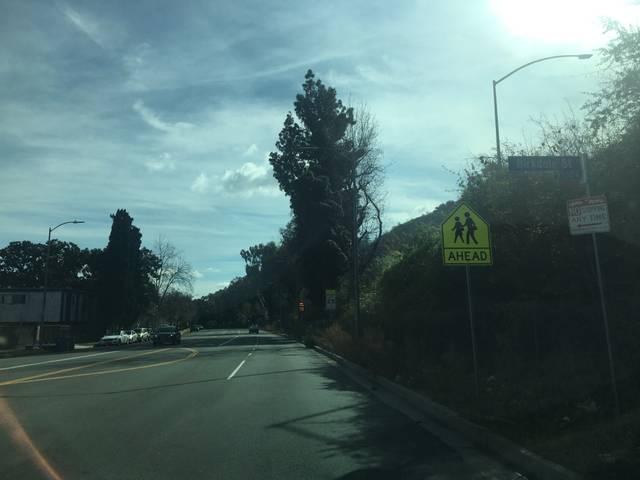
Region: United States
Coordinates: 34.092, -118.24